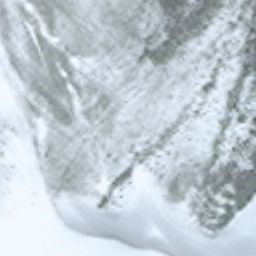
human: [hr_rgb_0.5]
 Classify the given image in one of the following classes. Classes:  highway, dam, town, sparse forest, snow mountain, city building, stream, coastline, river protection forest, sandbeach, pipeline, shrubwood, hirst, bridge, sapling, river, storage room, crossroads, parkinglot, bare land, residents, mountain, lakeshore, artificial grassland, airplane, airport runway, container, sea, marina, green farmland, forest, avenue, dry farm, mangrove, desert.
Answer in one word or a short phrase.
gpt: snow mountain